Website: walmart
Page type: address-validator
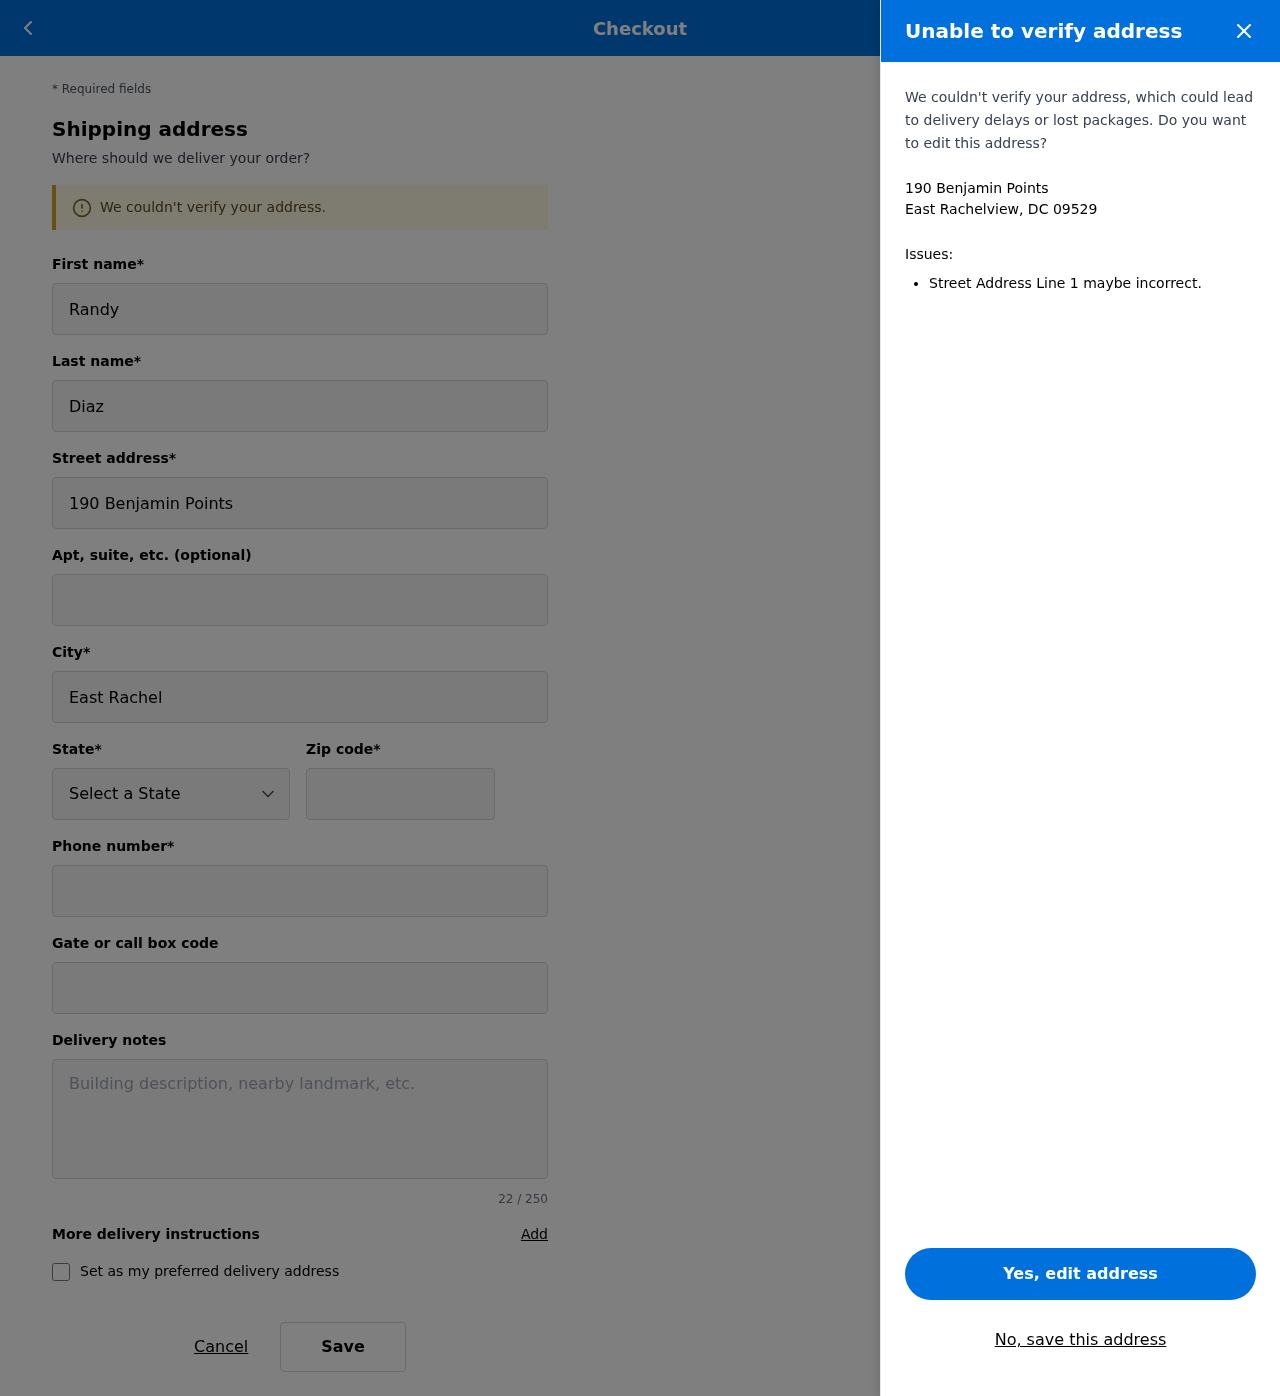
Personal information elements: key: PII_CITY_STATE_ZIP
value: East Rachelview, DC 09529
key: PII_DELIVERY_INSTRUCTIONS
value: Leave at side entrance
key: PII_STATE_ABBR
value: DC
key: PII_STREET
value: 190 Benjamin Points
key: PII_FIRSTNAME
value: Randy
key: PII_LASTNAME
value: Diaz
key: PII_CITY
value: East Rachelview
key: PII_POSTCODE
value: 09529
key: PII_PHONE
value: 4656031629
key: PII_SECURITY_CODE
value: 095